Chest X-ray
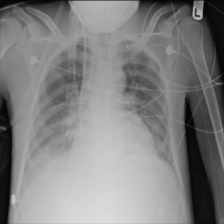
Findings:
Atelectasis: negative
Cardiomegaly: negative
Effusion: negative
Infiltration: positive
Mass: negative
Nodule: negative
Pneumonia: negative
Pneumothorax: negative
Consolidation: negative
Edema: negative
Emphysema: negative
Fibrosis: negative
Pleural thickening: negative
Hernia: negative